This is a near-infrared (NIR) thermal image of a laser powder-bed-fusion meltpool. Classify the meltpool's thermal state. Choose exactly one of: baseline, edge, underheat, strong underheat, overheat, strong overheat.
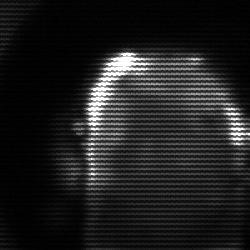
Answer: baseline